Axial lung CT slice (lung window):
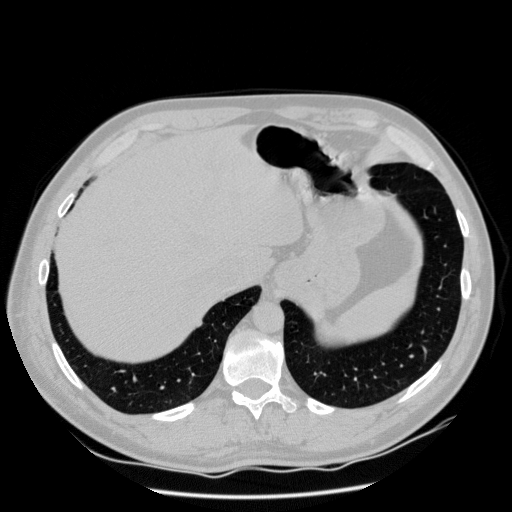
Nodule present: no